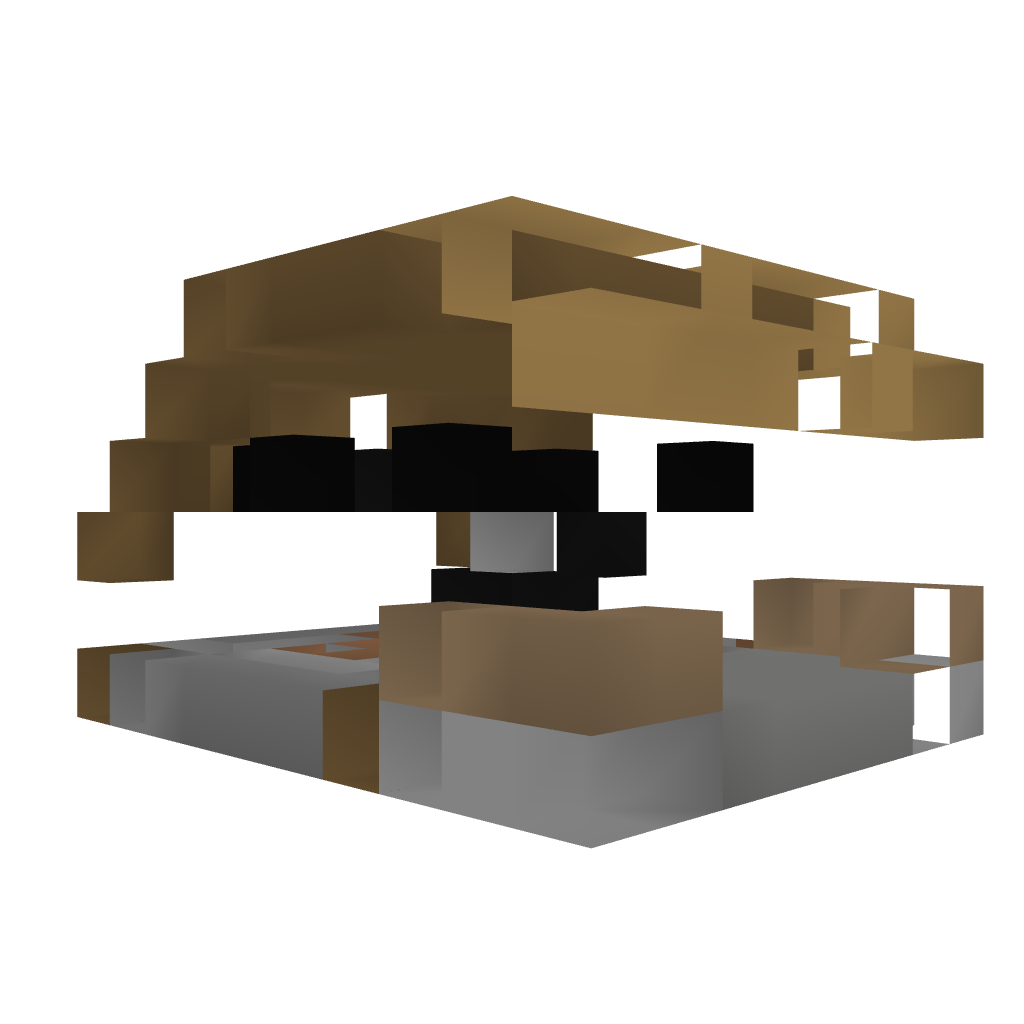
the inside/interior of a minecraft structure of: Farm - Cocoa